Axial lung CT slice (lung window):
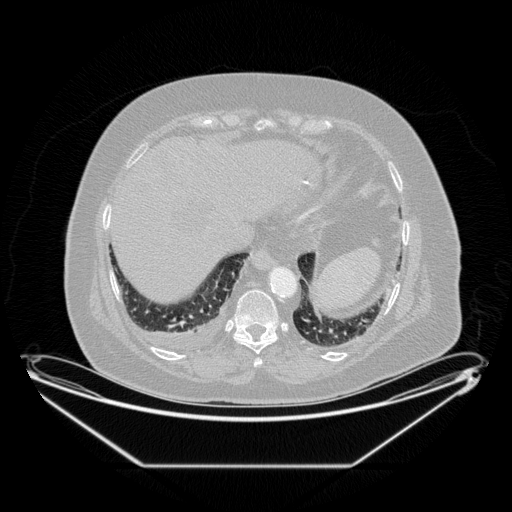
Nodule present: no